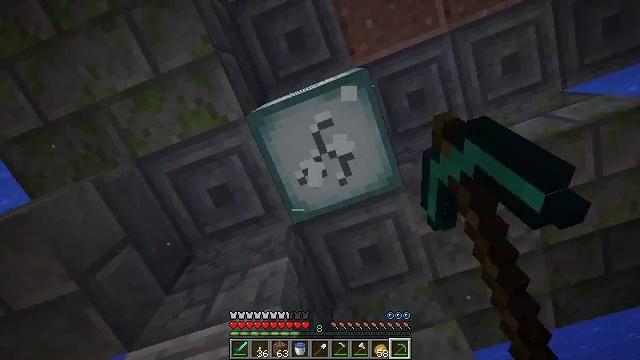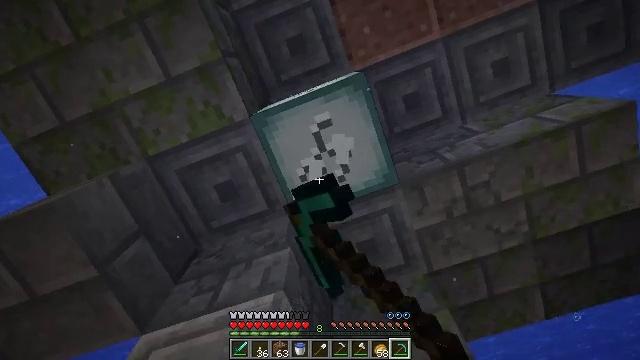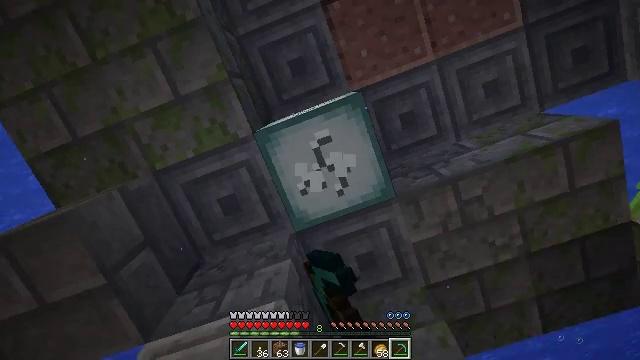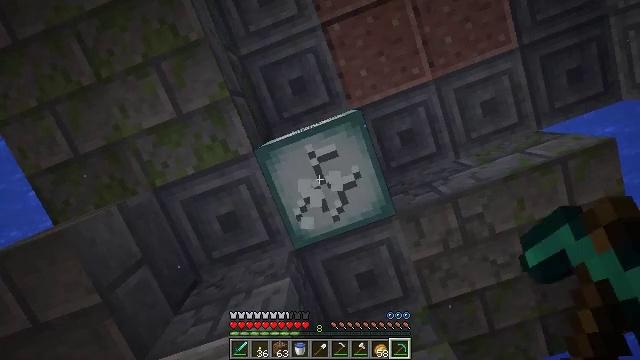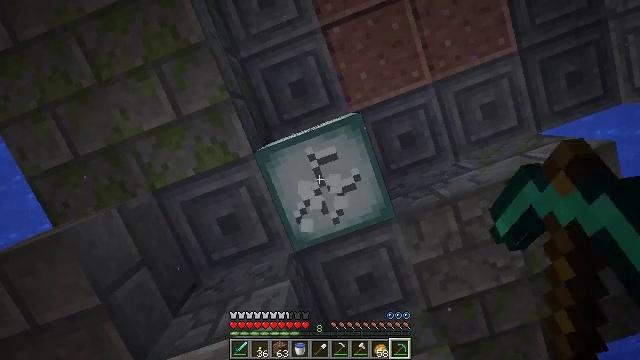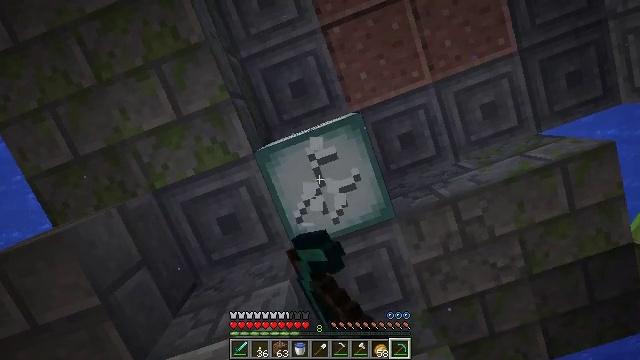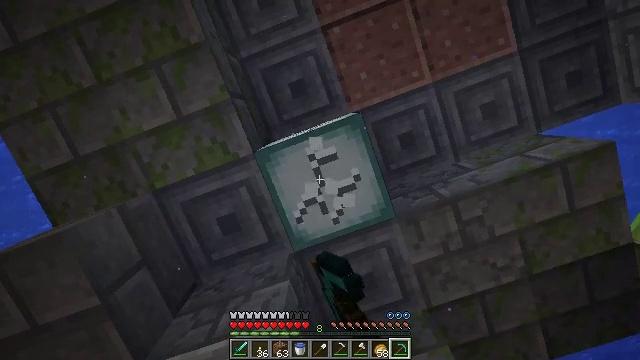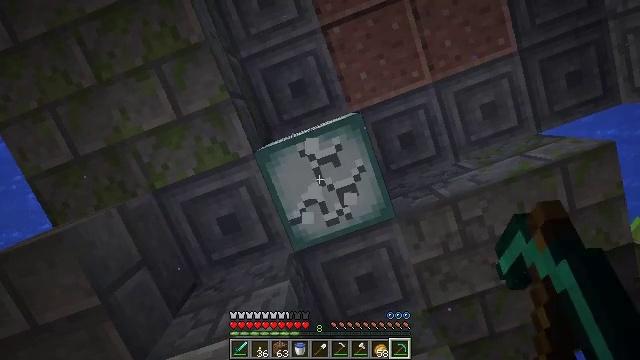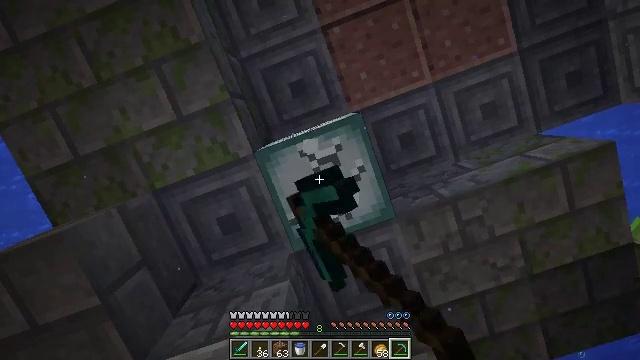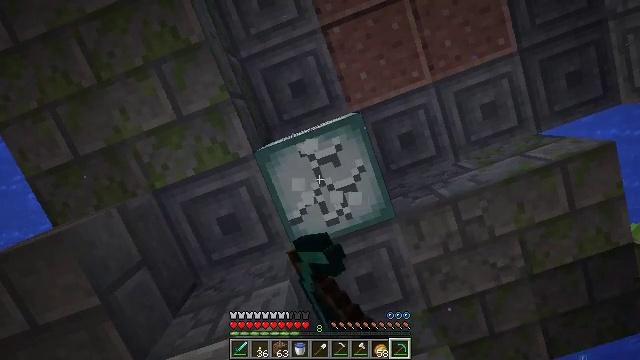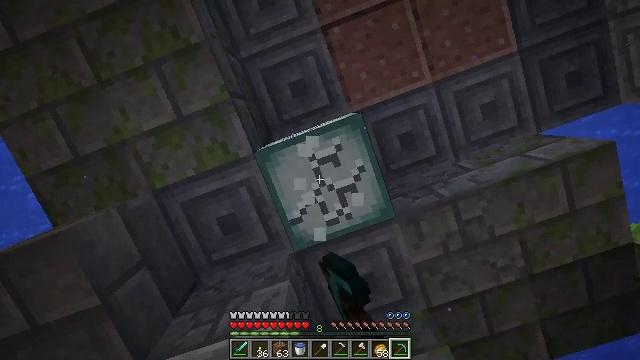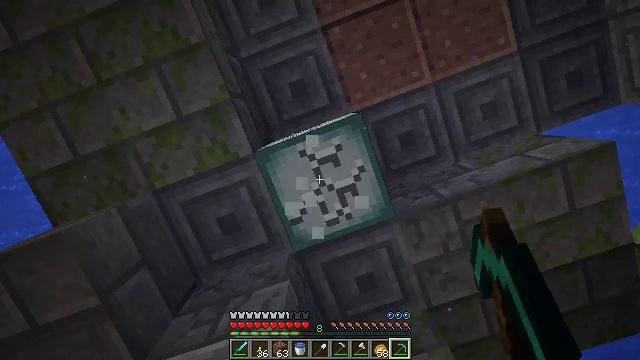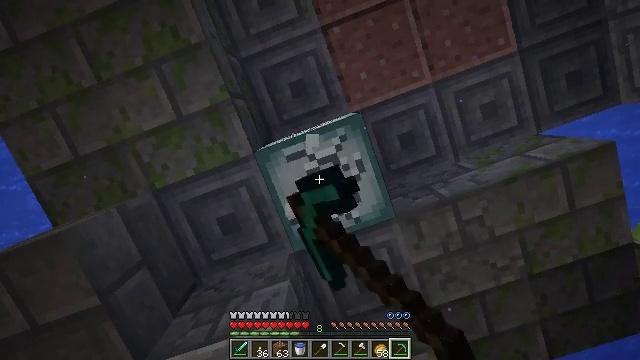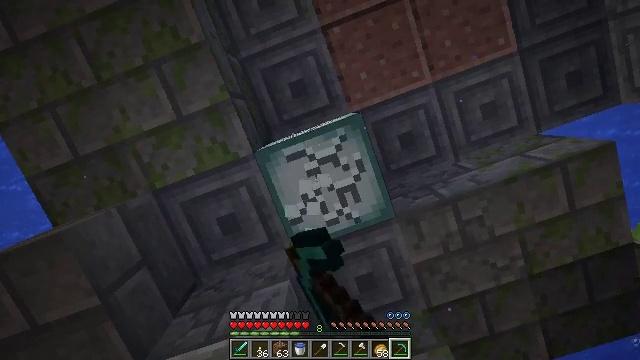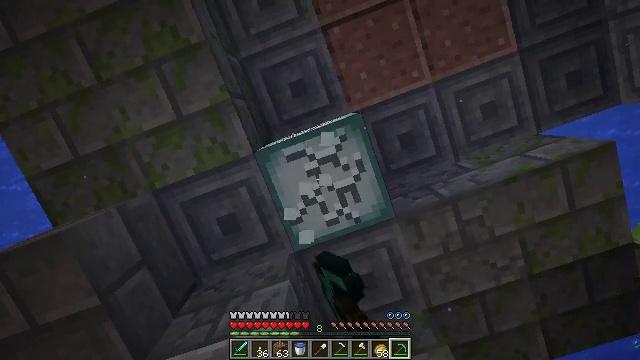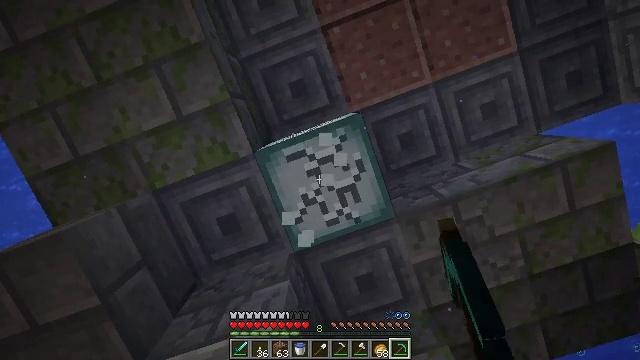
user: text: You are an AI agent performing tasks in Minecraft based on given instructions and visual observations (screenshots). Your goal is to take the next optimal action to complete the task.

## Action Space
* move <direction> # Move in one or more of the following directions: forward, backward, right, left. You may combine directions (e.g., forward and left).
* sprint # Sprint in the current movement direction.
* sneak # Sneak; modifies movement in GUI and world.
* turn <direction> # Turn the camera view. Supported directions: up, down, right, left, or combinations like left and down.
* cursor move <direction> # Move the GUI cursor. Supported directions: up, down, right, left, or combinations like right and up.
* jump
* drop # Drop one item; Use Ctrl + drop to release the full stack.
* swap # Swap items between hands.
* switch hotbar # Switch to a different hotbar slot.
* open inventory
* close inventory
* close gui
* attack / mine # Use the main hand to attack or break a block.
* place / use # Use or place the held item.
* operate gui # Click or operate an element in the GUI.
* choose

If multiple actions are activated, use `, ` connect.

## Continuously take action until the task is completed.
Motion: motion action
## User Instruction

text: Gather the sea lantern with a pickaxe.
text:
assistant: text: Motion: sneak, attack / mine
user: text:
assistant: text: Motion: sneak, turn up, attack / mine
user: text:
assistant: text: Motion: sneak, turn up, attack / mine
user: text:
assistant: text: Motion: sneak, attack / mine
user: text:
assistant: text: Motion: sneak, attack / mine
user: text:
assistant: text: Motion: sneak, attack / mine
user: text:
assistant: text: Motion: sneak, attack / mine
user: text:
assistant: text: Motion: sneak, attack / mine
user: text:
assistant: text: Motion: sneak, attack / mine
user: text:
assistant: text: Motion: sneak, attack / mine
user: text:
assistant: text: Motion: sneak, attack / mine
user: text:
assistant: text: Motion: sneak, attack / mine
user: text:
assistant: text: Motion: sneak, attack / mine
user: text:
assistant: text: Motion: sneak, attack / mine
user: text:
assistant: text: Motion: sneak, attack / mine
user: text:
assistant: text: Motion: sneak, attack / mine
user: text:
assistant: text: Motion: sneak, attack / mine
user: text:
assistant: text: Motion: sneak, attack / mine
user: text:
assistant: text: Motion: sneak, attack / mine
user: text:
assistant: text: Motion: sneak, attack / mine
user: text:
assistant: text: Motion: sneak, attack / mine
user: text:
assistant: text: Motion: sneak, attack / mine
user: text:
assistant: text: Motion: sneak, attack / mine
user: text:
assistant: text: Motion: sneak, attack / mine
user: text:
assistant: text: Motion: sneak, attack / mine
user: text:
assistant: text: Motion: sneak, attack / mine
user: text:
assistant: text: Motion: sneak, attack / mine
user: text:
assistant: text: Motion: sneak, attack / mine
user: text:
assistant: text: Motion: sneak, attack / mine
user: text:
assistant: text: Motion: sneak, attack / mine